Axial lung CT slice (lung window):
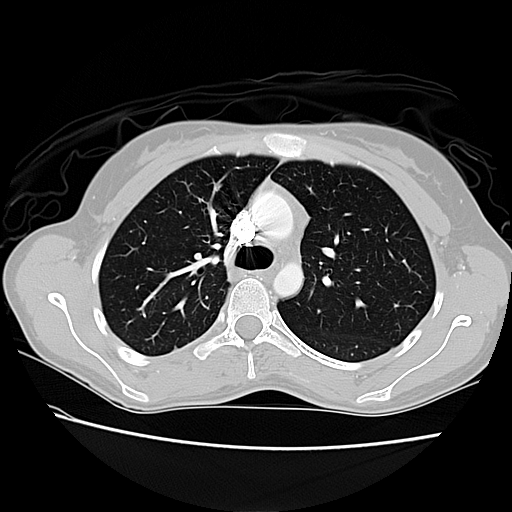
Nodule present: no